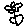
Label: flower